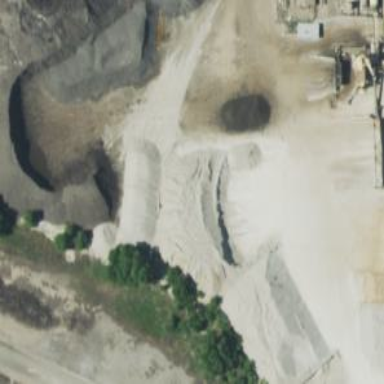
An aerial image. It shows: Quarry area.